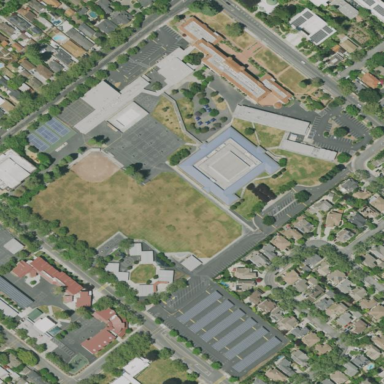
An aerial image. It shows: School.